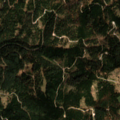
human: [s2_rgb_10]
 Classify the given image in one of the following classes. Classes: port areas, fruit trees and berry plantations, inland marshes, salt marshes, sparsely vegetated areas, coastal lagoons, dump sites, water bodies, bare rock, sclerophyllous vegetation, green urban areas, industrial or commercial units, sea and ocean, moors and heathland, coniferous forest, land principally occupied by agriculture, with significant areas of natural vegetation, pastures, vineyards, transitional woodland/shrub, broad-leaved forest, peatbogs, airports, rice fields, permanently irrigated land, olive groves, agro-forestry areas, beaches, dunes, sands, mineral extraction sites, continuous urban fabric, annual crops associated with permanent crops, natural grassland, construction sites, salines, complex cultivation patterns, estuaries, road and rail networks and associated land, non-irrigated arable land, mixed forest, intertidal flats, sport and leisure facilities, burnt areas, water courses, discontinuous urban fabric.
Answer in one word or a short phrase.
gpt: pastures, coniferous forest